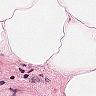
Metastatic tissue present: no